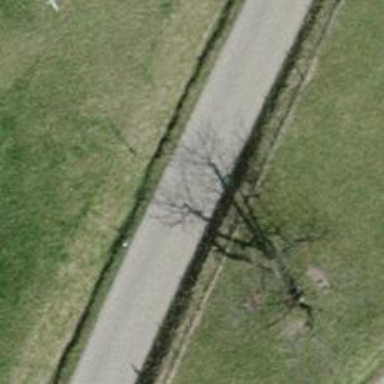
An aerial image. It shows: Unclassified road with asphalt surface.